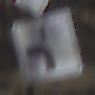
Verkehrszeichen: VerlaufVorfahrtsstrasse5
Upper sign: Vorfahrtsstrasse
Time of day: Midday
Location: Outdoor (RoadRail)
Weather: Clear
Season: NotSpecified
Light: Natural